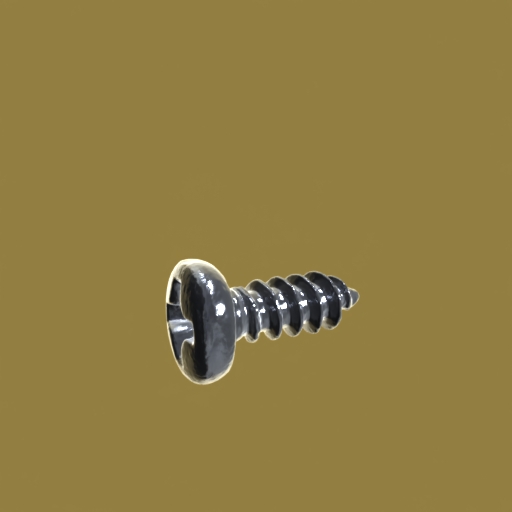
Label: screw